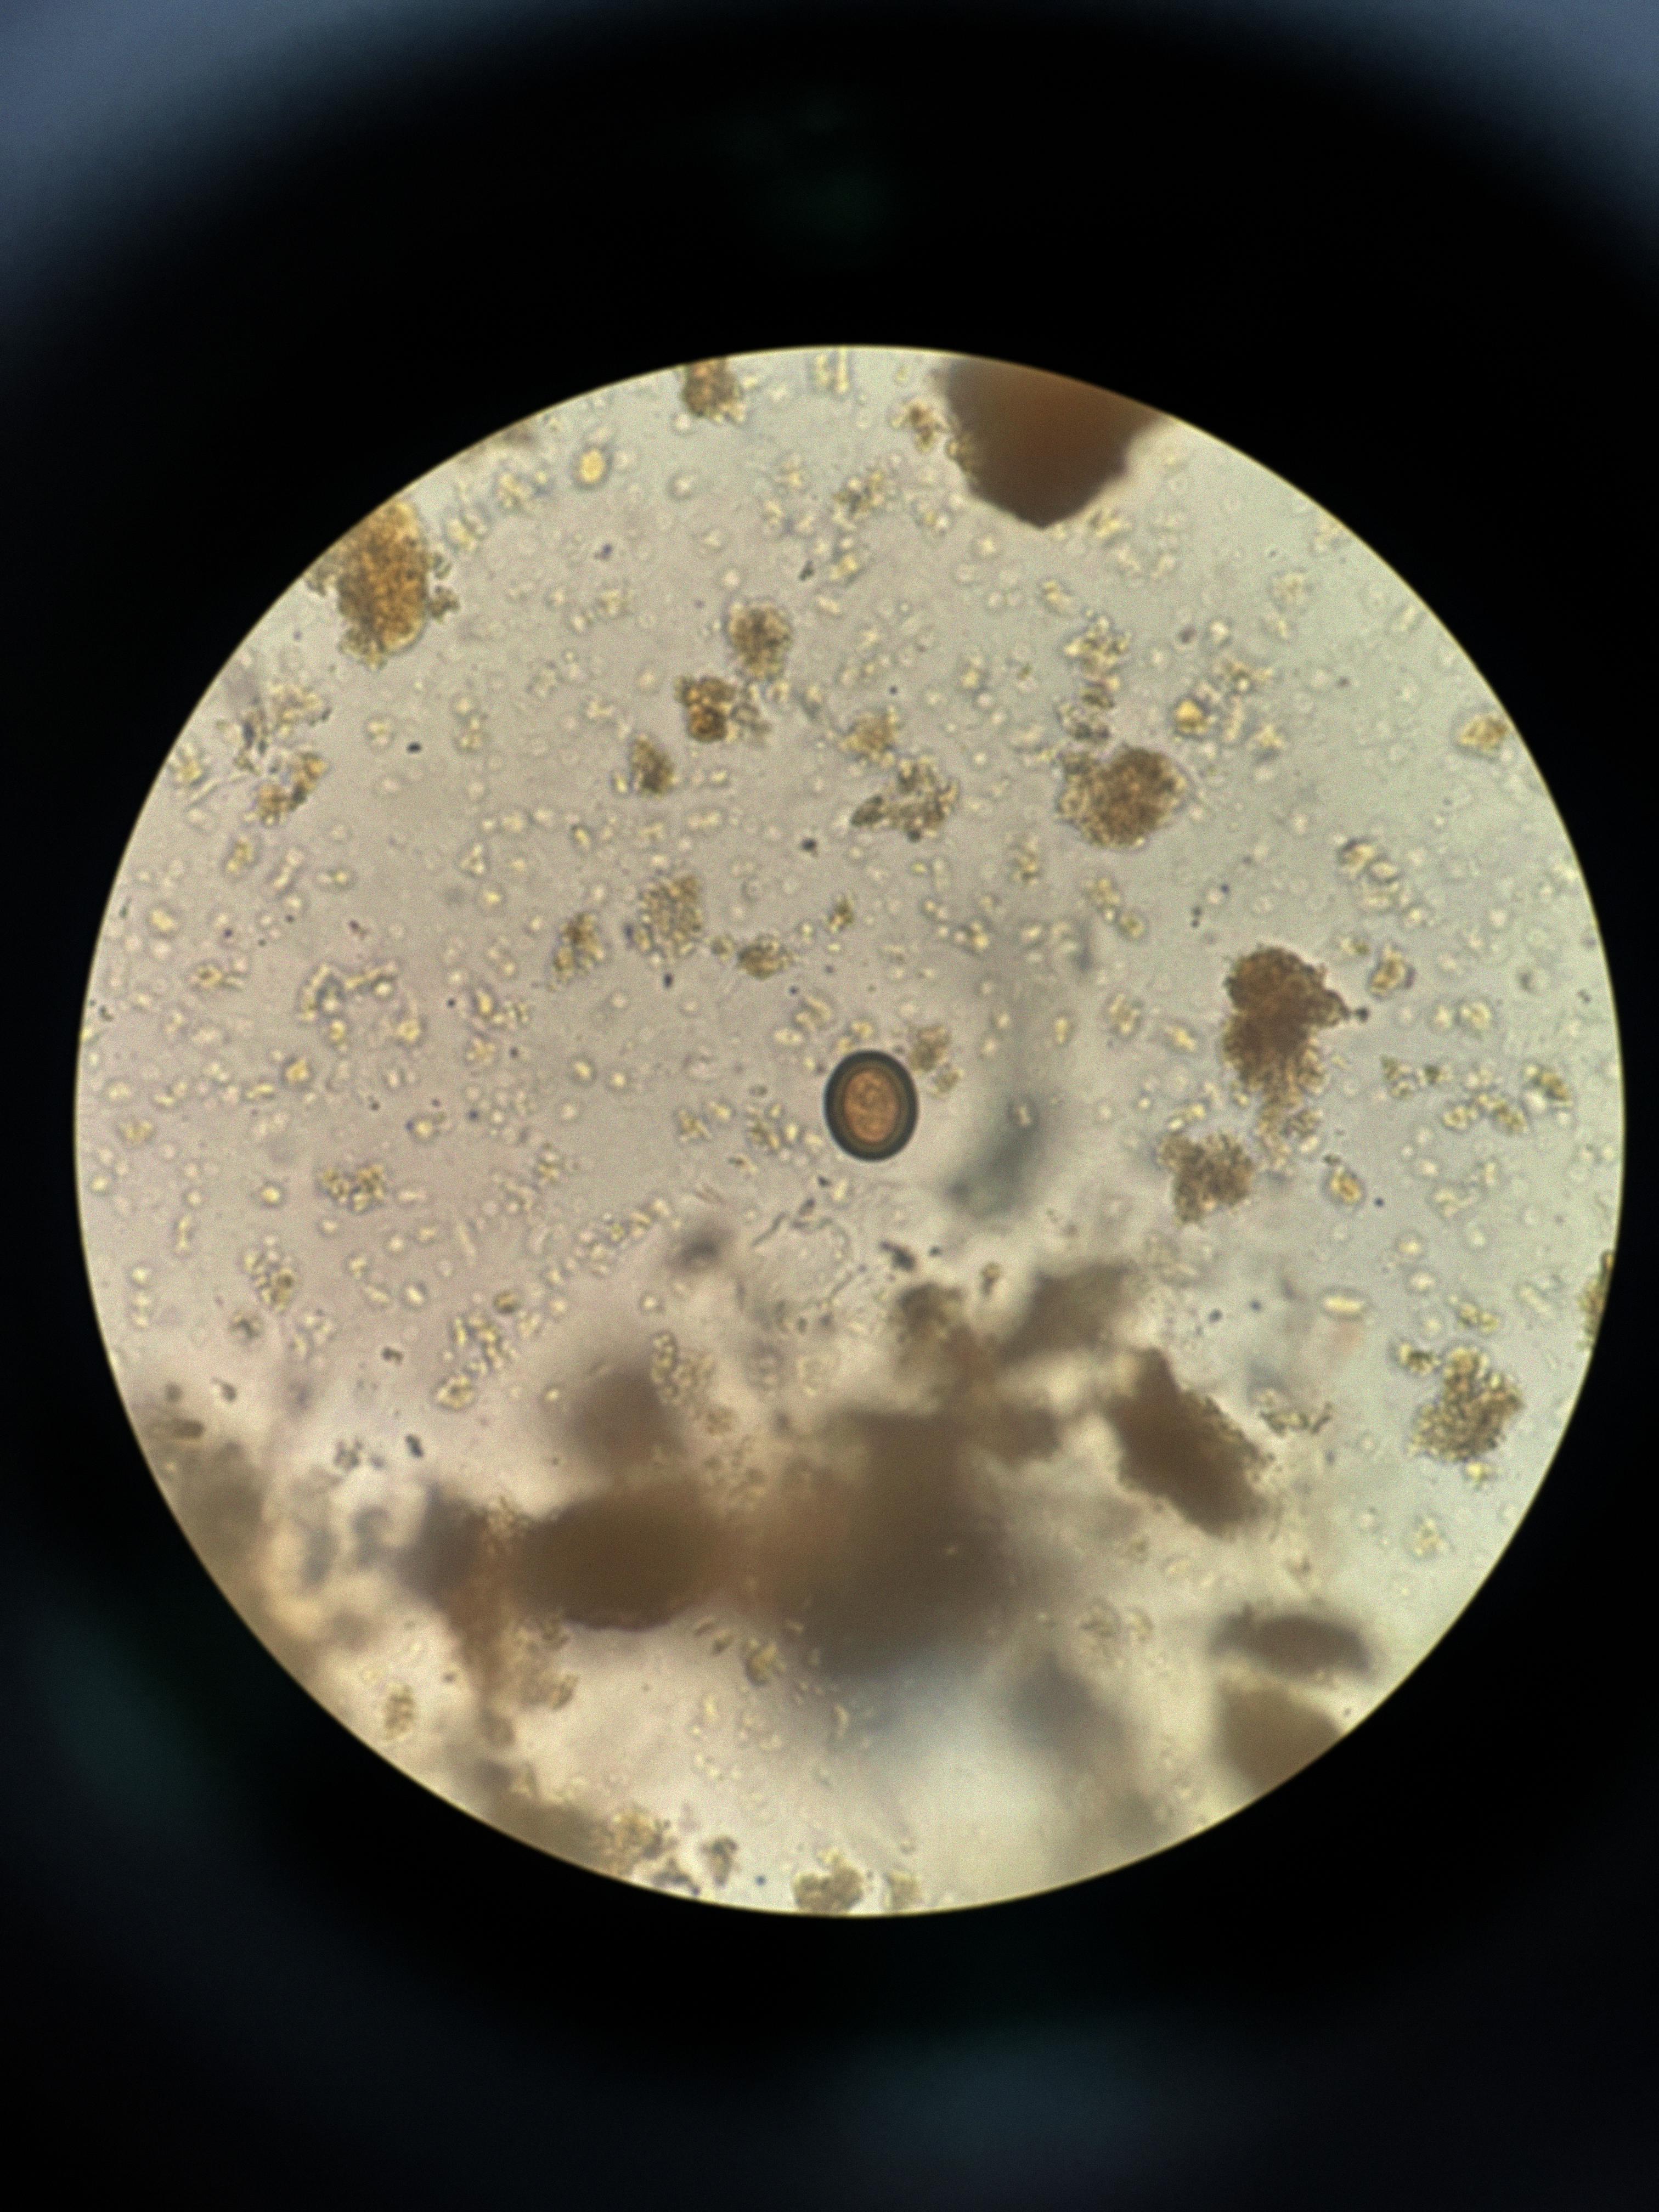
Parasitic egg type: Taenia spp. egg